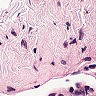
Metastatic tissue present: no